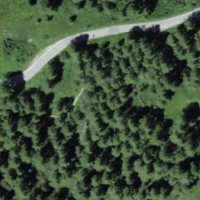
EUNIS habitat code: 43
Species observed at this site:
Rhododendron ferrugineum
Saxifraga rotundifolia
Sorbus aucuparia
Equisetum sylvaticum